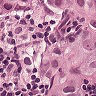
Metastatic tissue present: yes